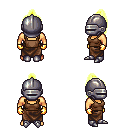
a pixel art fantasy rpg character, male body template, human, tanned skin, brown pirate shirt, robe skirt, gold long topknot hairstyle, metal helm, gold gloves, metal boots, four views (front, back, left, right), 2x2 character sprite sheet, small pixel art, hard edges, no anti-aliasing